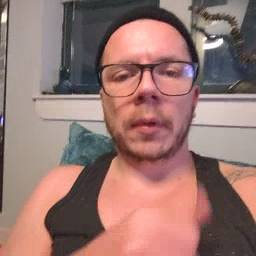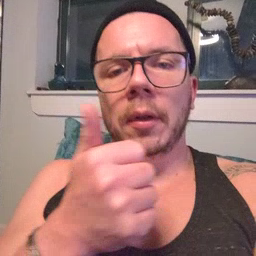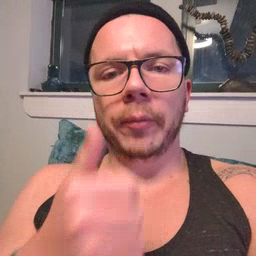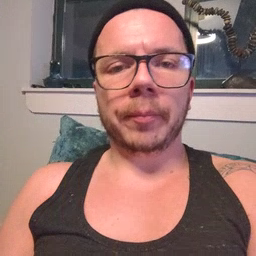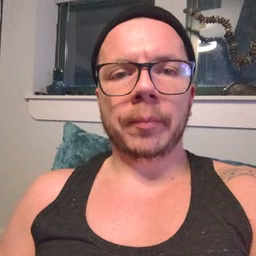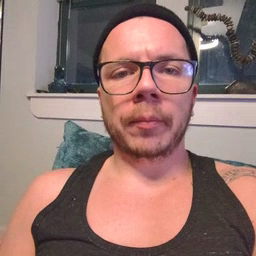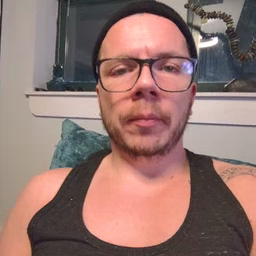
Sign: another